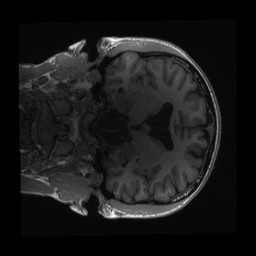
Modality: T1w
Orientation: coronal
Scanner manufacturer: siemens
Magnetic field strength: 3 T
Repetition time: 2.3 s
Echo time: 0.00289 s